Interaction volume radius: 10 \u00c5
Interaction volume height: 10 \u00c5
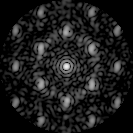
Disorder parameter: 0.4443